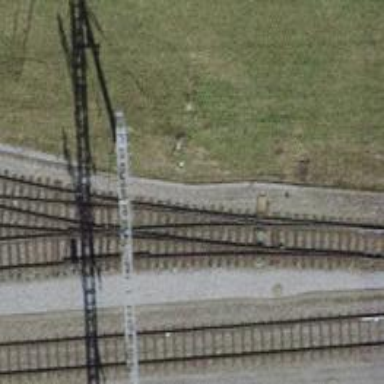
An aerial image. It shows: Railway switch.